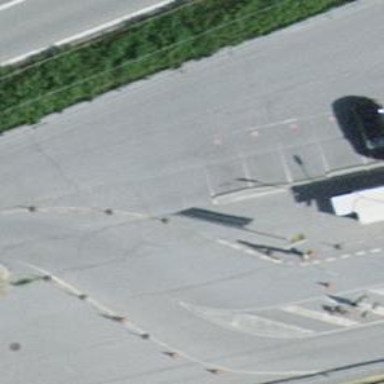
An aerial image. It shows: Bollard barrier.